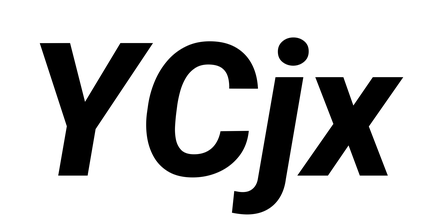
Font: Roboto-Italic_ExtraBold_Italic